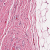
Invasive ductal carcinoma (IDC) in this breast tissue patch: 0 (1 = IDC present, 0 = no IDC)